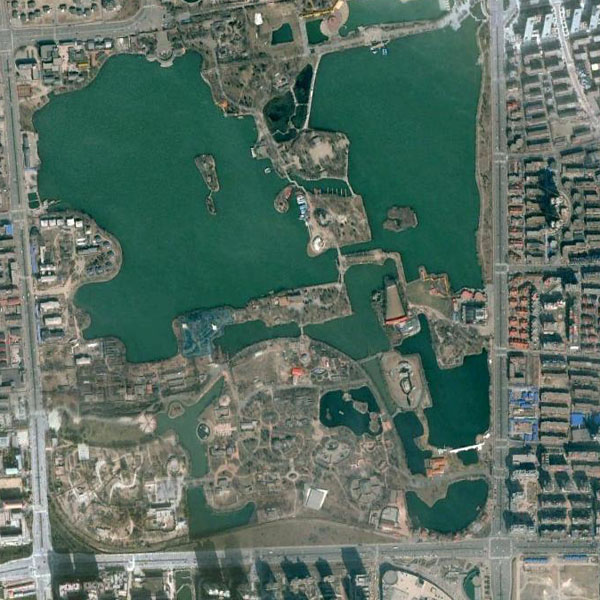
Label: Park